Question: According to this <URL> intellisense should also be working on the new VS 2015, but so far I only get intellisense for the angular object and not for the dependencies or my custom modules.

Here's what I did:
1. Added the angular.intellisense.js to the global javascript references at C:\Program Files (x86)\Microsoft Visual Studio 14.0\JavaScript\References
2. Restarted VS2015 And then nothing, it just showed exclamation marks whenever I tried to use intellisense on a $http object.
I also added the file to the same place as my angular.js but it still didn't work. The question that I have in this case is, where should I place the file? on the angular public folder with only my angular.js, or on my dev angular folder where all the files downloaded from bower are.
I also tried addind it directly into the tools/options/text editor/javascriptr/intellisense/reference menu, on the Implicit(Web) reference group, but it still didn't work.
On my project I have the following folder structure inside the src folder:
- - - - - - - - - - - - - -
As a side note, I don't have a /scripts folder and therefore no '/scripts/_references.js' file
.
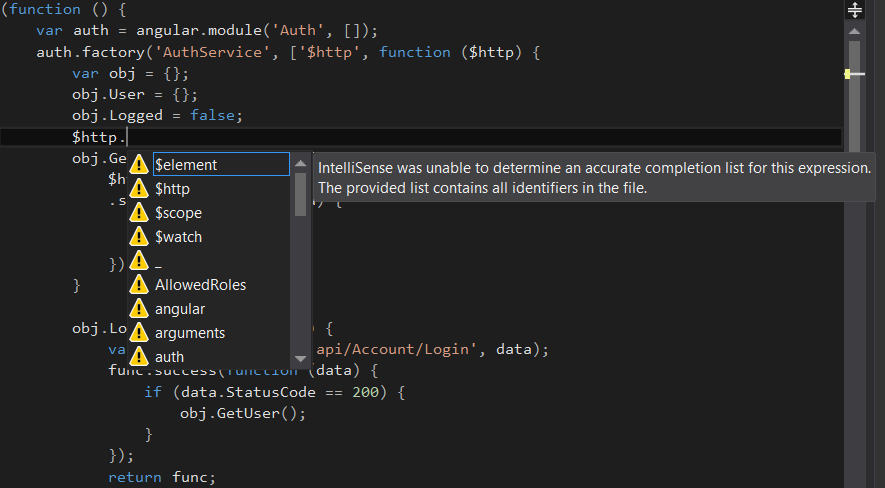
Answer: This was not working for me in Visual Studio 2015 RTM in a web project, but I solved the problem.
This project was not created with Visual Studio and does not have a '_references.js' file anywhere. So I think this will work in any situation.
I removed all other intellisense resources from within the VS UI to make sure what I did was what fixed it.
1. Go to https://www.angularjs.org and pull up the download dialog box.
<URL>
1. Copy the Uncompressed CDN url. Today that happens to be https://ajax.googleapis.com/ajax/libs/angularjs/1.4.4/angular.js
2. In Visual Studio 2015 RTM, go to Tools, Options, Text Editor, Javascript, Intellisense, References. Choose the appropriate Reference Group; for most web project this is Implicit (Web). Paste the url at the bottom text box and click the Add button. Don't dismiss the dialog box yet.
3. Under Text Editor, Javascript, Intellisense, General, make sure the check box is checked for Download remote references.
4. Click the OK button.
5. (optional) If you want intellisense for the angular providers that you create (not part of the angular framework), add _references.js to the root of your project. Don't bother making a Scripts folder. Right click on it and choose auto-sync, then choose update. Go into it and remove any js files created by a build process. If you don't, they can be so large they will break intellisense. Be prepared for a ~5-10 second delay the first time you use intellisense, as it has to load all these references from your project.
6. You may need to disable intellisense in Resharper for javascript if it interferes with the native intellisense.
7. Restart Visual Studio. It will not work until you do this. Also, I'm paranoid about closing all other instances other than this instance first, so these settings "stick". So I suggest you do that before restarting this instance.